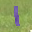
Label: 1